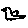
Label: bird